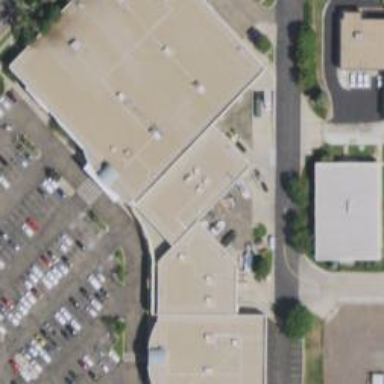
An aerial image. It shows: Retail building.